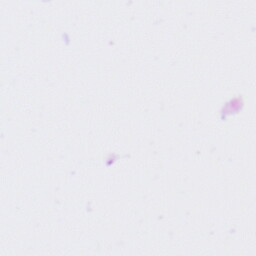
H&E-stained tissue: Tonsil